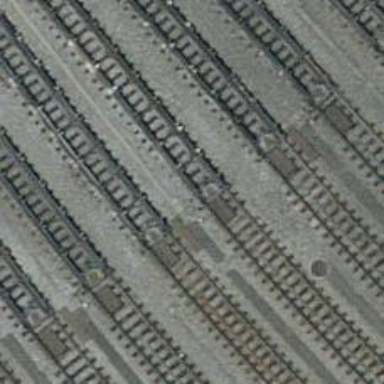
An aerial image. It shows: Railway yard with one track. The yard has beam retarder.